Question: The SQL statement below produce sums of data for months and displays the columns as years.
The problem, as you will see in the image below, is that the result set has null values. Is there a way to represent the dataset for each month once?
'''
SELECT
DATE_FORMAT(start_date, '%M') AS M,
(CASE DATE_FORMAT(start_date, '%Y')
WHEN
2015
THEN
ROUND((COALESCE(SUM(b.bid_amount), 0) + COALESCE(SUM(b.hourly_bid_amount), 0) + COALESCE(SUM(b.other_bid_amount), 0) * pcntg.percentage / 100 + SUM(b.other_bid_amount) - COALESCE(SUM(b.subcontracted_amount), 0)),
2) + COALESCE(SUM(b.subcontracted_amount), 0) + COALESCE(SUM(b.contingency_1), 0)
END) AS '2015',
(CASE DATE_FORMAT(start_date, '%Y')
WHEN
2016
THEN
ROUND((COALESCE(SUM(b.bid_amount), 0) + COALESCE(SUM(b.hourly_bid_amount), 0) + COALESCE(SUM(b.other_bid_amount), 0) * pcntg.percentage / 100 + SUM(b.other_bid_amount) - COALESCE(SUM(b.subcontracted_amount), 0)),
2) + COALESCE(SUM(b.subcontracted_amount), 0) + COALESCE(SUM(b.contingency_1), 0)
END) AS '2016',
(CASE DATE_FORMAT(start_date, '%Y')
WHEN
2017
THEN
ROUND((COALESCE(SUM(b.bid_amount), 0) + COALESCE(SUM(b.hourly_bid_amount), 0) + COALESCE(SUM(b.other_bid_amount), 0) * pcntg.percentage / 100 + SUM(b.other_bid_amount) - COALESCE(SUM(b.subcontracted_amount), 0)),
2) + COALESCE(SUM(b.subcontracted_amount), 0) + COALESCE(SUM(b.contingency_1), 0)
END) AS '2017',
(CASE DATE_FORMAT(start_date, '%Y')
WHEN
2018
THEN
ROUND((COALESCE(SUM(b.bid_amount), 0) + COALESCE(SUM(b.hourly_bid_amount), 0) + COALESCE(SUM(b.other_bid_amount), 0) * pcntg.percentage / 100 + SUM(b.other_bid_amount) - COALESCE(SUM(b.subcontracted_amount), 0)),
2) + COALESCE(SUM(b.subcontracted_amount), 0) + COALESCE(SUM(b.contingency_1), 0)
END) AS '2018'
FROM
phases_required b
RIGHT JOIN
projects a ON b.project_id = a.id
LEFT JOIN
(SELECT
t2.project_id, ROUND(reimbursable_percent, 0) AS percentage
FROM
rate_names t1, phases_required t2, rates_phase t3
WHERE
t1.id = t3.rate_names_id
AND t3.rates_id = t2.rates_id
GROUP BY t2.project_id) AS pcntg ON pcntg.project_id = a.id
WHERE
start_date != '0000-00-00'
AND DATE_FORMAT(start_date, '%Y') NOT IN (2010 , 2012, 2013, 2014)
GROUP by DATE_FORMAT(start_date, '%m%Y')
'''

Here is the SQL to produce the table SQL statement you see above dynamically:
'''
SET SESSION group_concat_max_len = <PHONE>;
SET @sqldynamic = (
SELECT
GROUP_CONCAT( distinct
CONCAT( '(case date_format(start_date,"%Y") when ', date_format(a.start_date,"%Y") , ' then ROUND((COALESCE(sum(b.bid_amount), 0) + COALESCE(sum(b.hourly_bid_amount),0) + COALESCE(sum(b.other_bid_amount), 0) * pcntg.percentage/100 + sum(b.other_bid_amount) - COALESCE(sum(b.subcontracted_amount),0)),2)+COALESCE(sum(b.subcontracted_amount),0)+COALESCE(sum(b.contingency_1),0) end) as '' , date_format(start_date,"%Y"),'''
)
)
From phases_required b RIGHT JOIN projects a ON b.project_id = a.id LEFT JOIN (SELECT t2.project_id, round(reimbursable_percent,0) as percentage FROM rate_names t1,phases_required t2,rates_phase t3
WHERE t1.id = t3.rate_names_id AND t3.rates_id = t2.rates_id group by t2.project_id) as pcntg on pcntg.project_id =a.id
WHERE start_date != "0000-00-00" and date_format(start_date,"%Y") not in (2010,2012,2013,2014)
);
SET @sql = CONCAT('SELECT date_format(start_date,"%M") as M, ',
@sqldynamic, '
From phases_required b RIGHT JOIN projects a ON b.project_id = a.id LEFT JOIN (SELECT t2.project_id, round(reimbursable_percent,0) as percentage FROM rate_names t1,phases_required t2,rates_phase t3
WHERE t1.id = t3.rate_names_id AND t3.rates_id = t2.rates_id group by t2.project_id) as pcntg on pcntg.project_id =a.id
WHERE start_date != "0000-00-00" and date_format(start_date,"%Y") not in (2010,2012,2013,2014)
group by date_format(start_date,"%M%Y") order by date_format(start_date,"%m")'
);
PREPARE stmt FROM @sql;
EXECUTE stmt;
DEALLOCATE PREPARE stmt;
'''
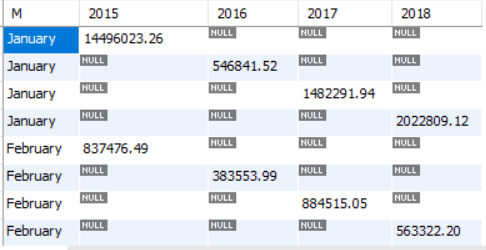
Answer: Here is the answer. Thank you Daniel Blais for helping getting me here.
'''
SET SESSION group_concat_max_len = <PHONE>;
SET @sqldynamic = (
SELECT
GROUP_CONCAT( distinct
CONCAT( '(case date_format(start_date,"%Y") when ', date_format(a.start_date,"%Y") , ' then ROUND((COALESCE(sum(b.bid_amount), 0) + COALESCE(sum(b.hourly_bid_amount),0) + COALESCE(sum(b.other_bid_amount), 0) * pcntg.percentage/100 + sum(b.other_bid_amount) - COALESCE(sum(b.subcontracted_amount),0)),2)+COALESCE(sum(b.subcontracted_amount),0)+COALESCE(sum(b.contingency_1),0) end) as Y_' , date_format(start_date,"%Y")
)
)
From phases_required b RIGHT JOIN projects a ON b.project_id = a.id LEFT JOIN (SELECT t2.project_id, round(reimbursable_percent,0) as percentage FROM rate_names t1,phases_required t2,rates_phase t3
WHERE t1.id = t3.rate_names_id AND t3.rates_id = t2.rates_id group by t2.project_id) as pcntg on pcntg.project_id =a.id
WHERE start_date != "0000-00-00" and date_format(start_date,"%Y") not in (2010,2012,2013,2014)
);
SET @sqlgroup = (
SELECT
GROUP_CONCAT(distinct
CONCAT('sum(coalesce(Y_', date_format(a.start_date,"%Y") ,', 0)) as Y_',date_format(a.start_date,"%Y")
)
)
From phases_required b RIGHT JOIN projects a ON b.project_id = a.id LEFT JOIN (SELECT t2.project_id, round(reimbursable_percent,0) as percentage FROM rate_names t1,phases_required t2,rates_phase t3
WHERE t1.id = t3.rate_names_id AND t3.rates_id = t2.rates_id group by t2.project_id) as pcntg on pcntg.project_id =a.id
WHERE start_date != "0000-00-00" and date_format(start_date,"%Y") not in (2010,2012,2013,2014)
);
SET @sql = CONCAT('select m,', @sqlgroup , ' from (SELECT date_format(start_date,"%M") as M, date_format(start_date,"%m") as m2 ,',
@sqldynamic, '
From phases_required b RIGHT JOIN projects a ON b.project_id = a.id LEFT JOIN (SELECT t2.project_id, round(reimbursable_percent,0) as percentage FROM rate_names t1,phases_required t2,rates_phase t3
WHERE t1.id = t3.rate_names_id AND t3.rates_id = t2.rates_id group by t2.project_id) as pcntg on pcntg.project_id =a.id
WHERE start_date != "0000-00-00" and date_format(start_date,"%Y") not in (2010,2012,2013,2014)
group by date_format(start_date,"%M%Y") order by date_format(start_date,"%m")) qry group by m order by m2'
);
PREPARE stmt FROM @sql;
EXECUTE stmt;
DEALLOCATE PREPARE stmt;
'''